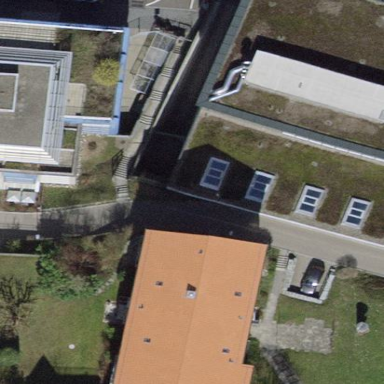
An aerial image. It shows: Apartment building with tile roof.